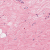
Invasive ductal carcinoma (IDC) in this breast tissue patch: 0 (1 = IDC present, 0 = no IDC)